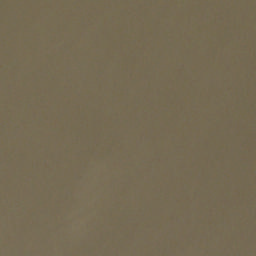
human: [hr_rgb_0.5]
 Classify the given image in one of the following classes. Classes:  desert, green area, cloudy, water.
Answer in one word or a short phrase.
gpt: cloudy